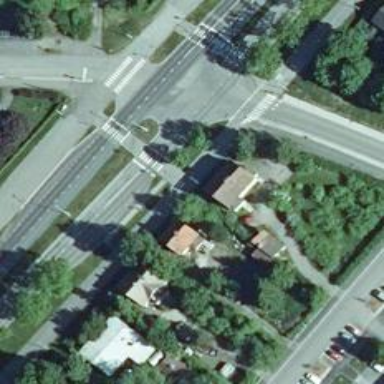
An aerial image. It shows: Marked asphalt footway with marked crossing. The crossing includes island.